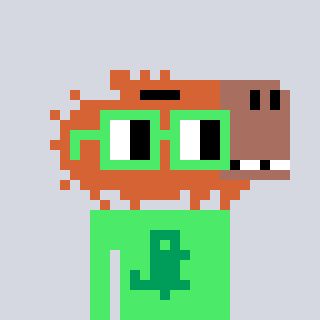
a pixel art character with square light green glasses, a capybara-shaped head and a teal-colored body on a cool background